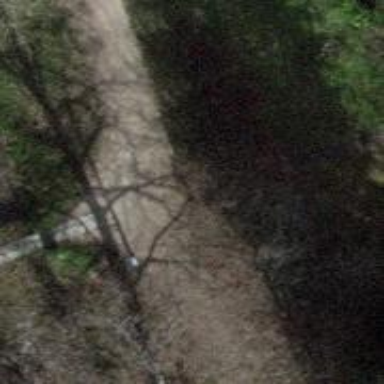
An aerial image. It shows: Footway with fine gravel surface.